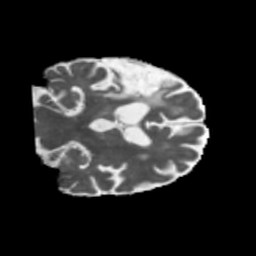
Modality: MD
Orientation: coronal
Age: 58
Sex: male
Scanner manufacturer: siemens
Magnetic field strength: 3 T
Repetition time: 5.47 s
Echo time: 0.0854 s